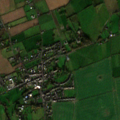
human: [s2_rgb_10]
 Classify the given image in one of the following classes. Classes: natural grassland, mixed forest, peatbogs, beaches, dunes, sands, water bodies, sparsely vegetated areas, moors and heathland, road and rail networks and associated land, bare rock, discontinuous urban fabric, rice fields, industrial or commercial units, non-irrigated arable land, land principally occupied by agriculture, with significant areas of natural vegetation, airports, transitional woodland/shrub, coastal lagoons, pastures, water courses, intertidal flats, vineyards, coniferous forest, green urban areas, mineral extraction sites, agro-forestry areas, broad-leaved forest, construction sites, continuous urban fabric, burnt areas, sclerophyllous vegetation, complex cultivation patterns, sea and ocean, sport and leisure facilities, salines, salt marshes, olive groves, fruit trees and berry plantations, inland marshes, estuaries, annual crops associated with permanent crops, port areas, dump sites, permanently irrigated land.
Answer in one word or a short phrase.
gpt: discontinuous urban fabric, non-irrigated arable land, pastures